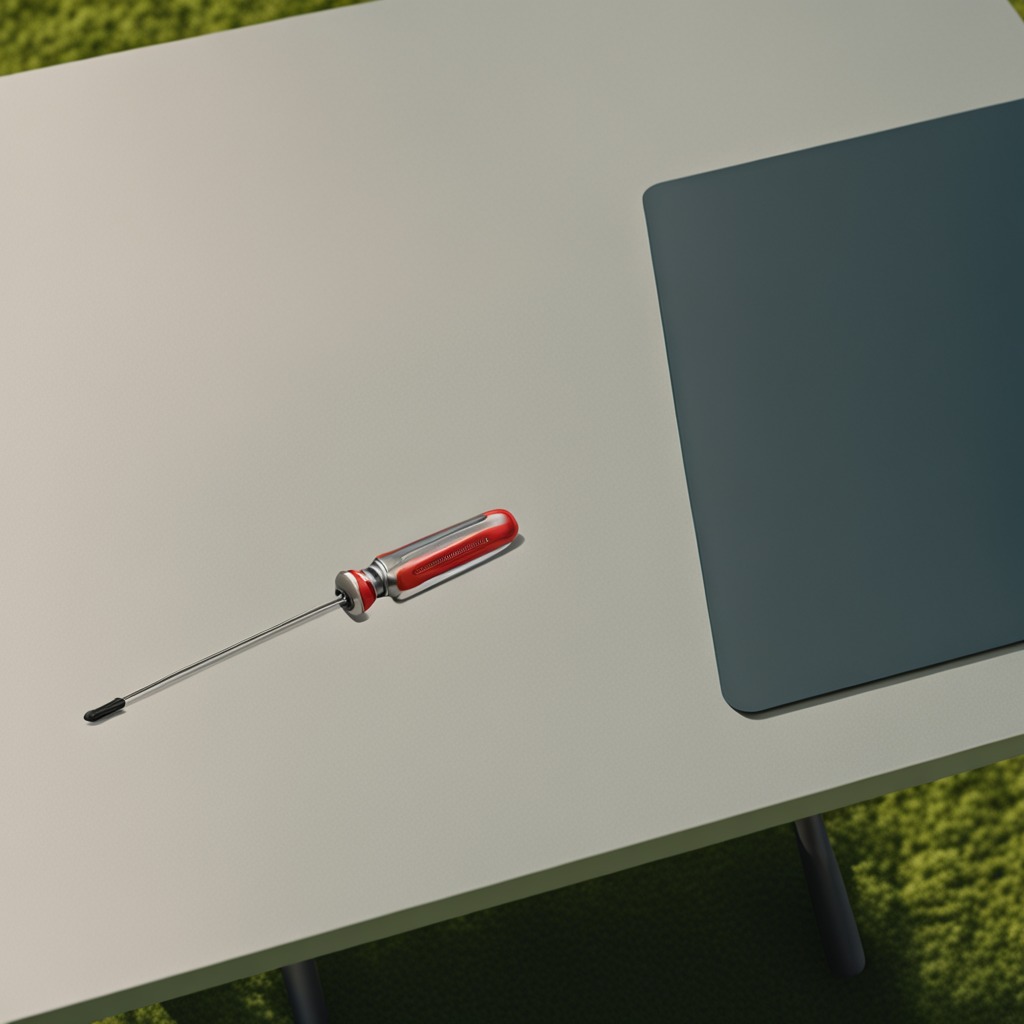
A screwdriver is lying on a textured surface in a temporary outdoor tool station.